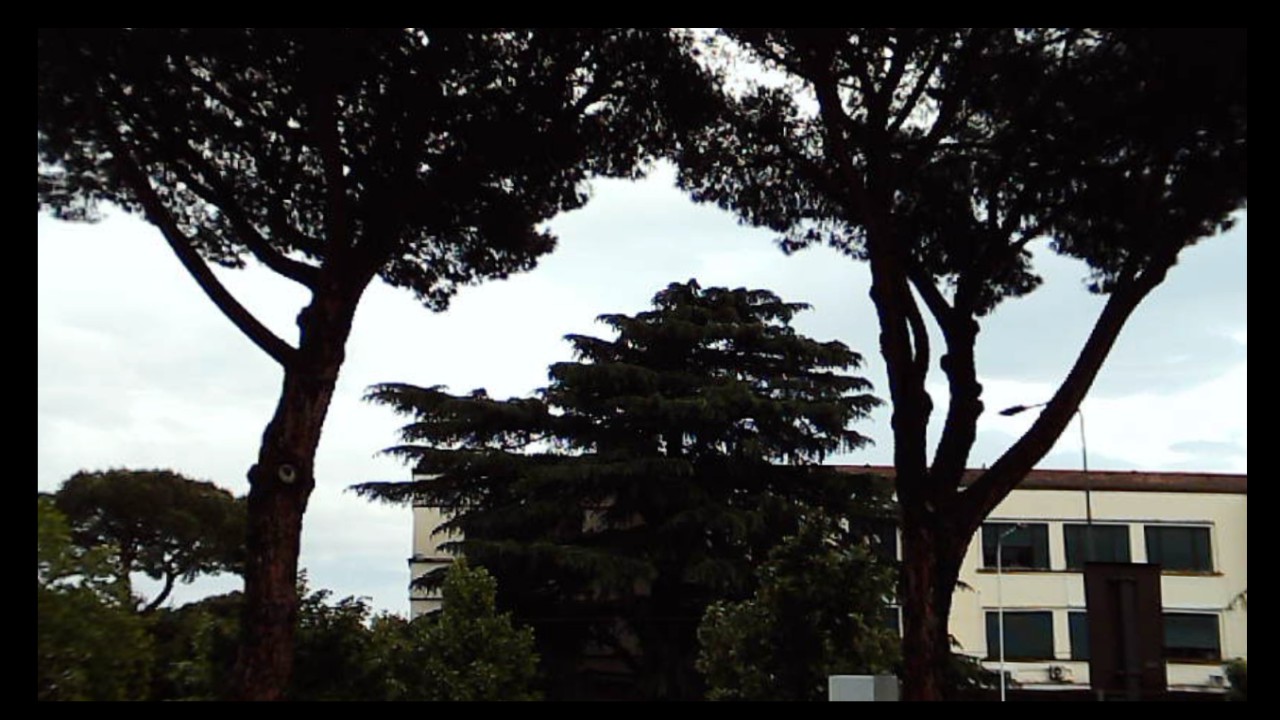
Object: DarwinFPV cineape20